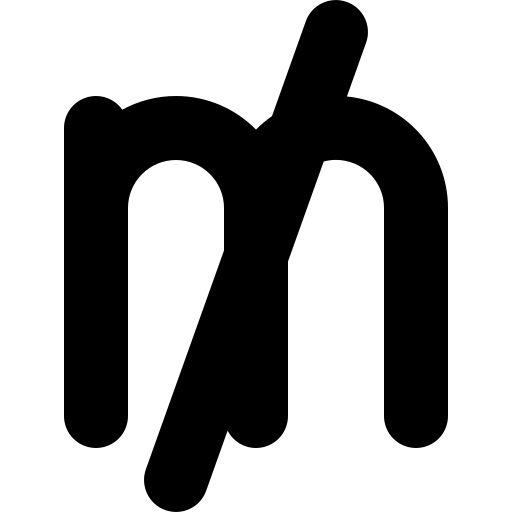
Tags: icon, FontAwesome, fa-icon, solid, mill, sign